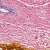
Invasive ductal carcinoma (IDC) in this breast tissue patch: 0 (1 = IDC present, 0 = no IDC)